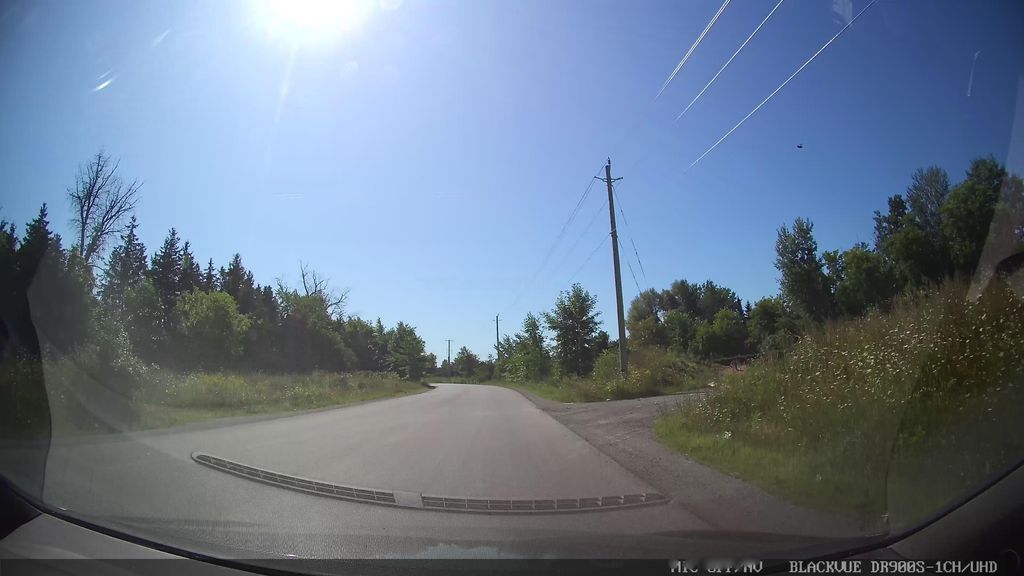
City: ottawa-gatineau